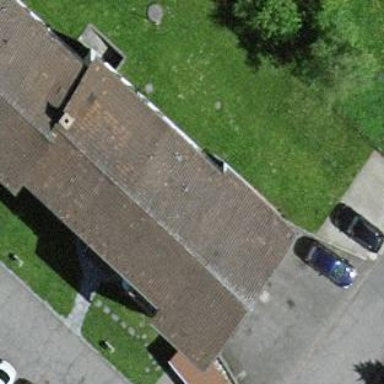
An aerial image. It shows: Building with gabled roof made of roof tiles.